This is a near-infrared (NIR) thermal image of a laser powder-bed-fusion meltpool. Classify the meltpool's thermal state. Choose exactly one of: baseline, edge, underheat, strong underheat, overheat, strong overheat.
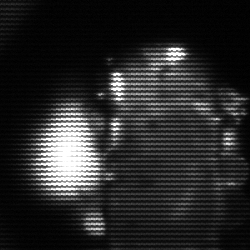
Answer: strong underheat